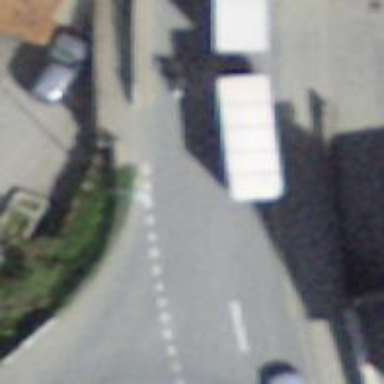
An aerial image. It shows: Zebra crossing on the road.